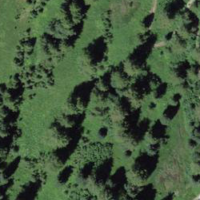
EUNIS habitat code: 43
Species observed at this site:
Phyteuma orbiculare